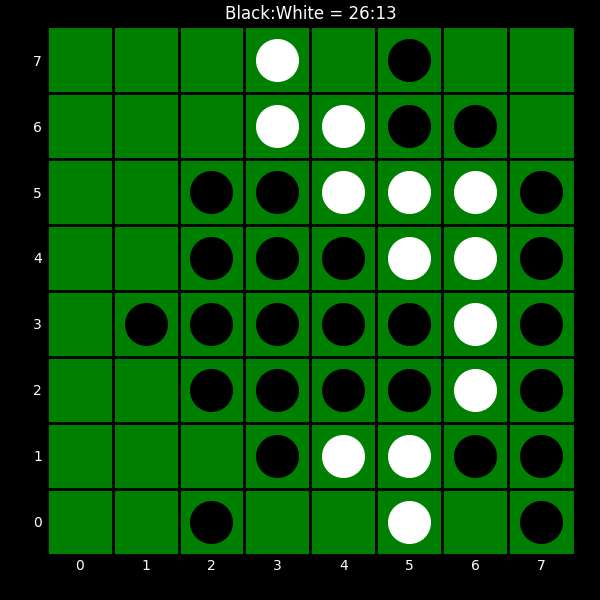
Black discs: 26
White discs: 13